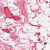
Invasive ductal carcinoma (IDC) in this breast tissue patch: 0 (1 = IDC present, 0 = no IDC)